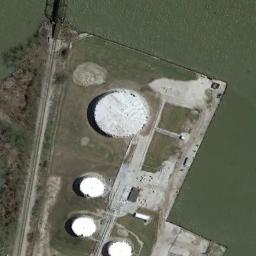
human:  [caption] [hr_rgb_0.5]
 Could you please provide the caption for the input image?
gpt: There is a big and three small white storage tanks on the bare land .

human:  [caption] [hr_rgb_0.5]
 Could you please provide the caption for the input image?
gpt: There is a green pool beside the storage tanks .

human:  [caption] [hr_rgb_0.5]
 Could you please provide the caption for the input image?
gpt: There are many neatly arranged oil storage tanks in the factory, And there is a lawn next to the factory .

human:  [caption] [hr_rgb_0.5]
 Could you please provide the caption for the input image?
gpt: There are many trees beside the storage tanks .

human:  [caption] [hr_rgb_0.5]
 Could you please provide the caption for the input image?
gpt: There are four storage tanks of different sizes .